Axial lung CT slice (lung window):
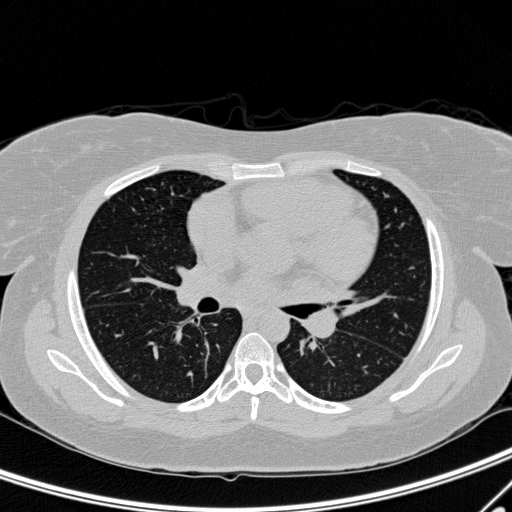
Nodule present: no